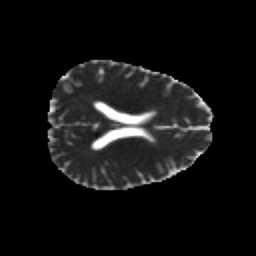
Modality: MD
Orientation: axial
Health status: healthy
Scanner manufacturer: philips
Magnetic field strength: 3 T
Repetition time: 6.964 s
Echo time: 0.092 s